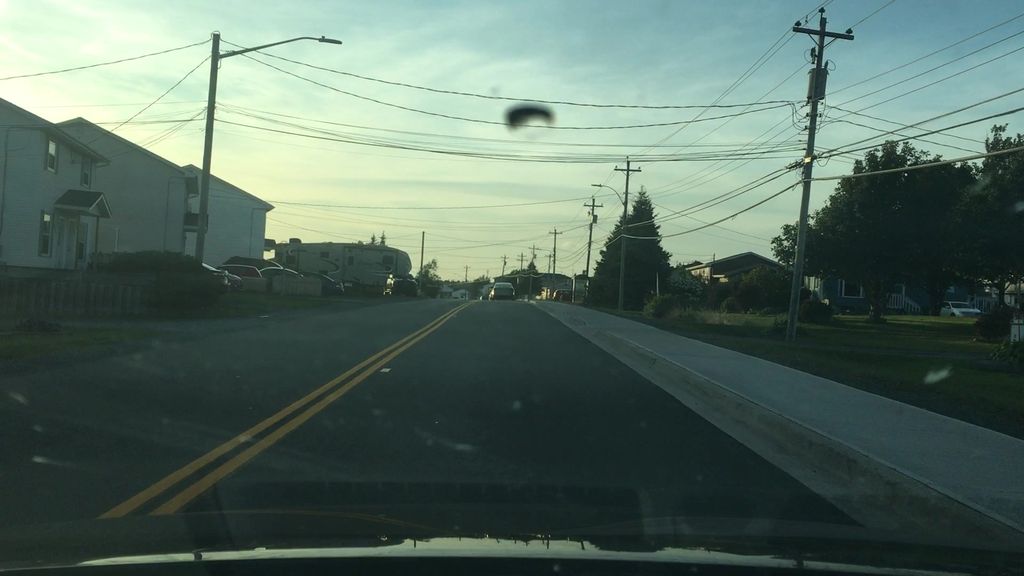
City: halifax